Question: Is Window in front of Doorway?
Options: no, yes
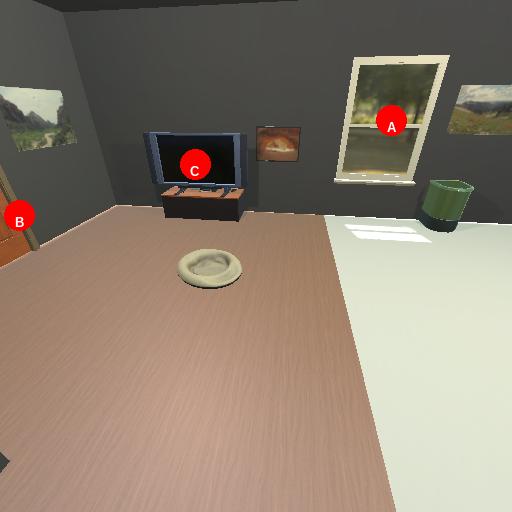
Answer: no